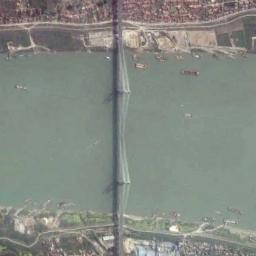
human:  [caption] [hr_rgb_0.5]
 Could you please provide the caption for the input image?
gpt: A bridge built on a green river and some boats on the broad river .

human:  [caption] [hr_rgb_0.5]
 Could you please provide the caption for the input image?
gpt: A bridge connects the land on both sides of the turquoise water  There are white supports on the bridge and many residential areas on the land .

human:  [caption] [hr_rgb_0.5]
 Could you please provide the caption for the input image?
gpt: There is a bridge over the river with many buildings on the both sides .

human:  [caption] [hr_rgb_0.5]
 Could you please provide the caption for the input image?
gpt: It was a two-way bridge, And the water in the river was black .

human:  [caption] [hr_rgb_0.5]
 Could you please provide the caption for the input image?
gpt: Many buildings are on either side of the bridge .